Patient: sex F, age 40
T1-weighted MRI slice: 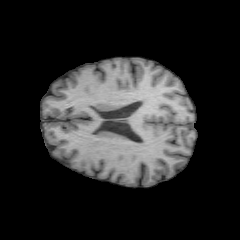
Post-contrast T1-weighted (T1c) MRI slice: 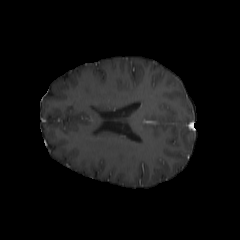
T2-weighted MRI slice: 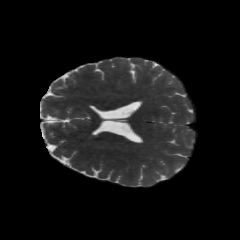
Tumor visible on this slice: no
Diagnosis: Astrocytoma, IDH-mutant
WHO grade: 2